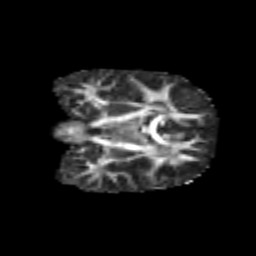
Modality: FA
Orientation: coronal
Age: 7
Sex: female
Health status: healthy